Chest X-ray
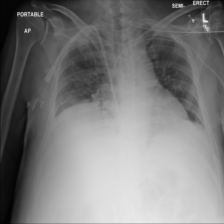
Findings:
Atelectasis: negative
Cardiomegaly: negative
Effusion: negative
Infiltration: negative
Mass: negative
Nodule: negative
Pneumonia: negative
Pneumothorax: negative
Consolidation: negative
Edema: negative
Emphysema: negative
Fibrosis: negative
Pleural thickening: negative
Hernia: negative